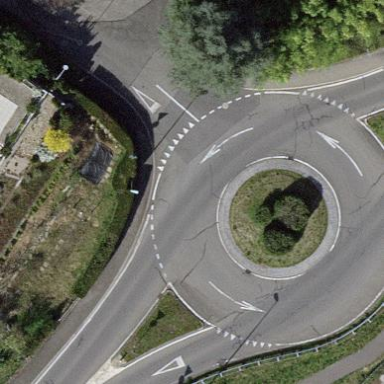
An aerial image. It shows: Primary highway with concrete surface leading to roundabout.